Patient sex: M
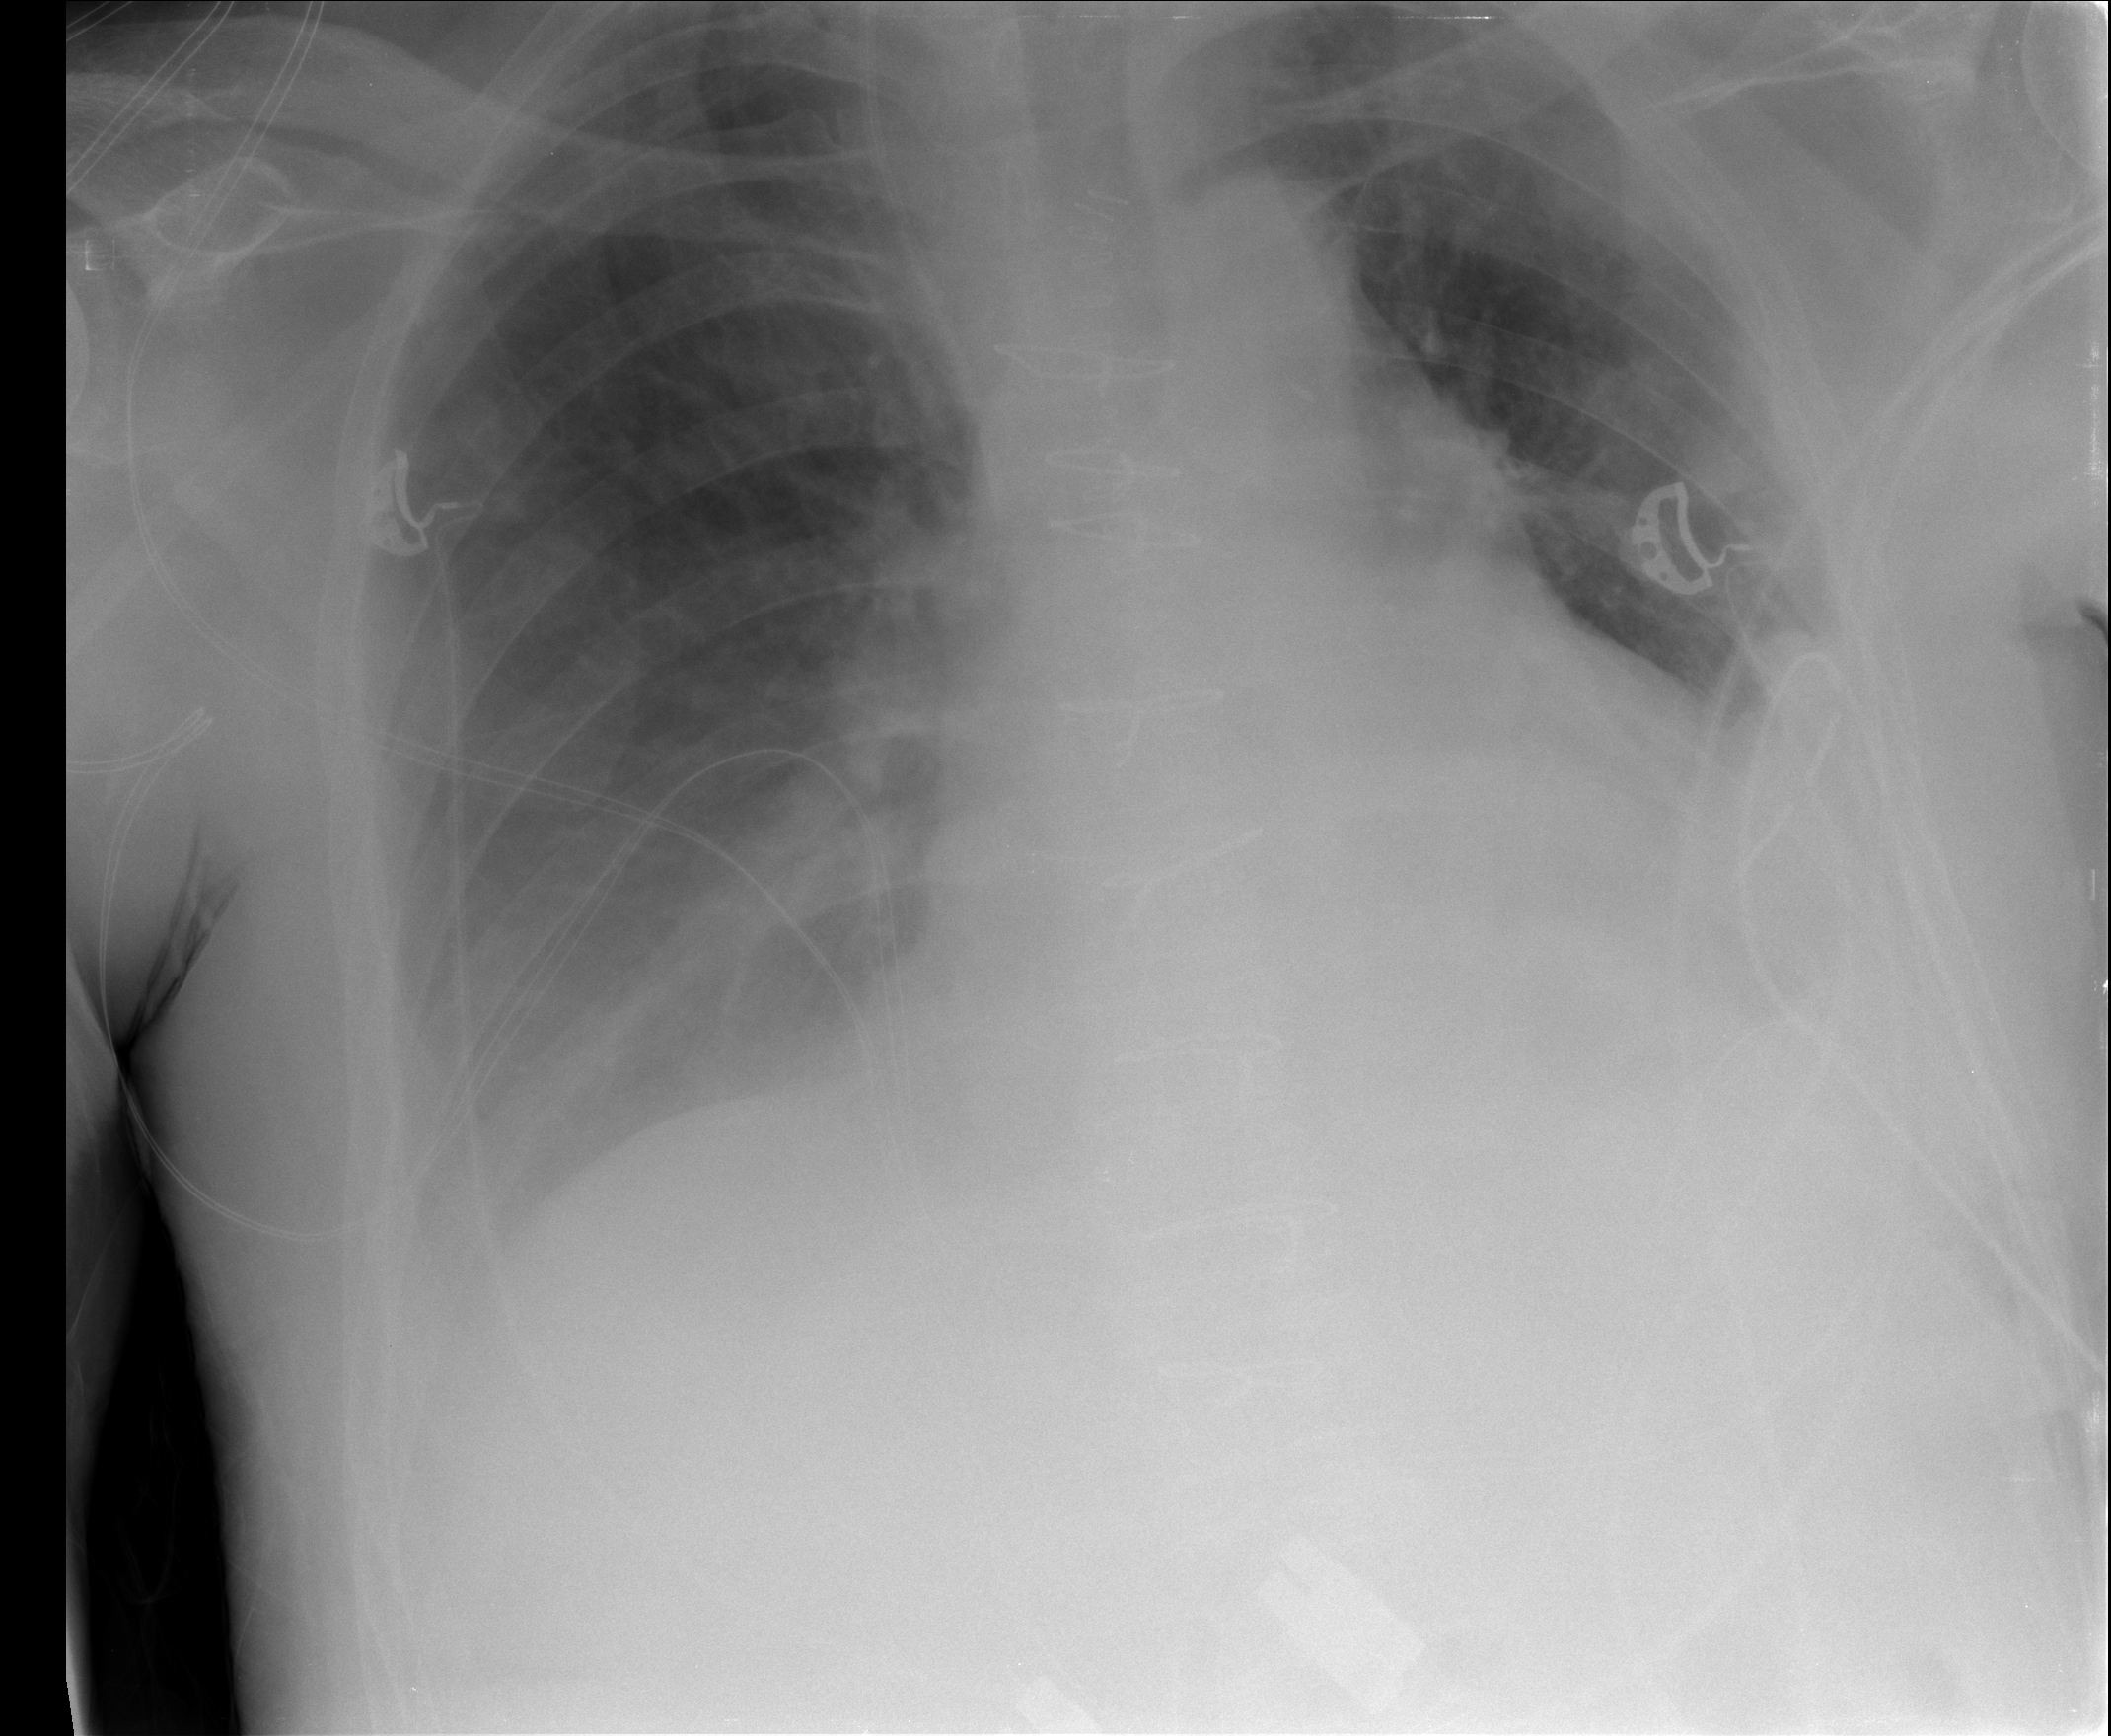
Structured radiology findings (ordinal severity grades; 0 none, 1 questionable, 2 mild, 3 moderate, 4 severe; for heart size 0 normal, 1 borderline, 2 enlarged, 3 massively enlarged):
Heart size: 0
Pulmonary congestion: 0
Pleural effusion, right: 2
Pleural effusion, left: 2
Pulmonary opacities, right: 0
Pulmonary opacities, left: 0
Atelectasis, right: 2
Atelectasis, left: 2